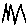
Label: zigzag